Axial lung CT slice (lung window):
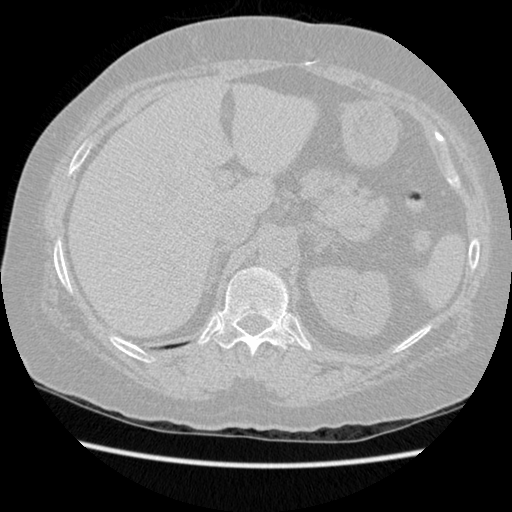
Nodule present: no